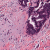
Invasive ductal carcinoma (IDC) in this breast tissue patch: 1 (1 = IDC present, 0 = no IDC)